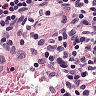
Metastatic tissue present: no